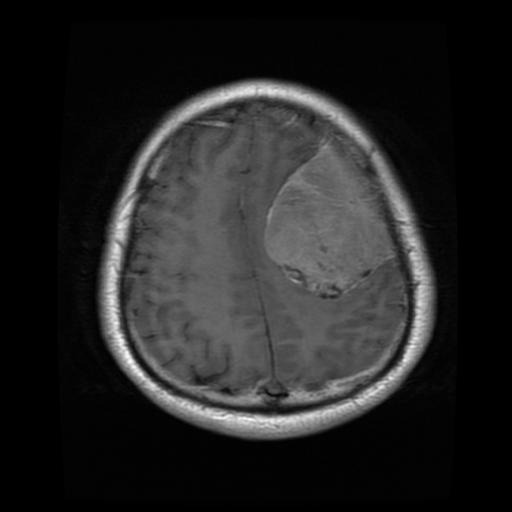
Label: meningioma